Question: I'm currently trying to create a "flat" shaded ColorMaterial inside of Away3d 4 to use as a mesh on a loaded .obj file.
This is a screenshot of what I'm trying to achieve. The flat shaded model is on the left.

I loaded the same .obj file I'm working with in Away into a program called MeshLab. MeshLab has two settings for Render Mode, flat or smooth.
The Flat render mode is on the left and smooth is on the right. When I load my .obj into Away3D the result looks exactly like MeshLab's smooth render mode.
In order to get a flat result I've tried to set the smooth flag on my ColorMaterial to false but that doesn't seem to change anything.
<URL>
I'm now starting to look into the materials shadowMethod because I was able to find a smooth boolean on ShadingMethodBase although I'm honestly not sure if this is where you would handle this.
<URL>
<URL>
Below is the code for creating my light and light picker,
'''
dL = new DirectionalLight();
dL.diffuse = 20;
dL.ambient=.6;
dL.specular=15
scene.addChild(dL);
lightPicker= new StaticLightPicker([dL]);
dL.direction = new Vector3D(0,1,-2);
'''
And this is my material, I've tried playing around with most of it's properties:
'''
primitiveMaterial = new ColorMaterial(0xcccccc);
primitiveMaterial.smooth = false;
primitiveMaterial.bothSides = false;
//primitiveMaterial.gloss = 800;
//primitiveMaterial.diffuseLightSources = LightSources.LIGHTS;
primitiveMaterial.diffuseMethod.alphaThreshold = .3;
primitiveMaterial.ambient =.2;
primitiveMaterial.lightPicker=lightPicker;
'''
Can anyone help point me in the right direction?
Thanks!
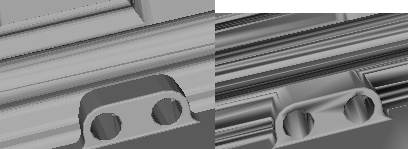
Answer: ColorMaterial has no smooth attribute because it hasn't texture and smooth indicates whether or not any used textures should use smoothing. Most likely smooth attribute is inherited from <URL> and have no affect.
Your problem is in the <URL> when surface is flat they are normals, when it is smoothed they are blended so it appears smoother.
Im guessing the problem might be in <URL> file. If it has no normals Away3d might generate them by it self ass well as MeshLab but Away3d apparently doing it only in smoothed mode by default. Or obj file contain smoothed normals and MeshLab overriding them in flat mode.
Open obj file with text editor and look for normals, try another obj file with flat surface.
But i might be wrong.
<URL>
<URL>